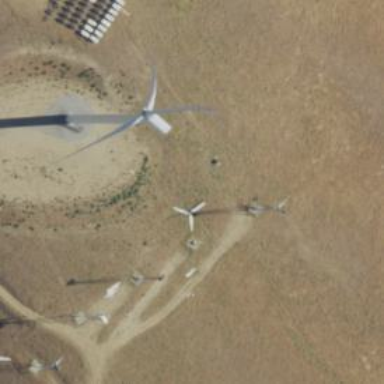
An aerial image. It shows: Wind turbine power generator.